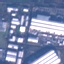
Land use / land cover: Industrial